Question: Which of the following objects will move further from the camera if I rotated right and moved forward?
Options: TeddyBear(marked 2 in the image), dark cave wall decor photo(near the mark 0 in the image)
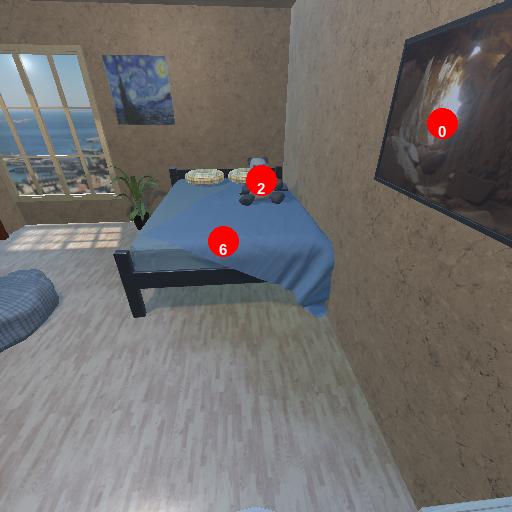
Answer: TeddyBear(marked 2 in the image)